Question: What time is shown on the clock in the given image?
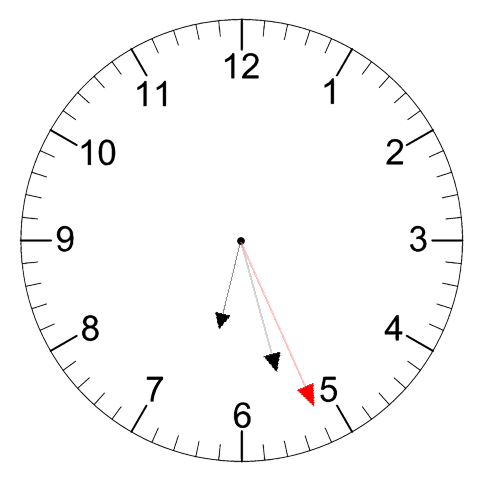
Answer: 06:27:26